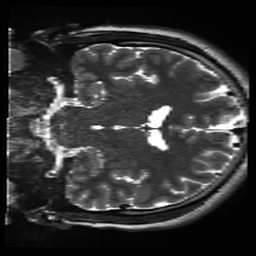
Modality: inplaneT2
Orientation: coronal
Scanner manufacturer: siemens
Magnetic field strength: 3 T
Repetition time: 11 s
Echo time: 0.059 s